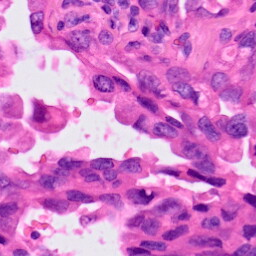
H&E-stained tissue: Lung